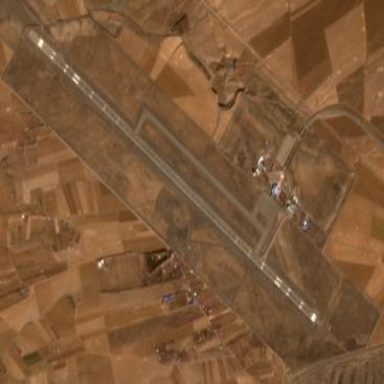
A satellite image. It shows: International aerodrome airport.